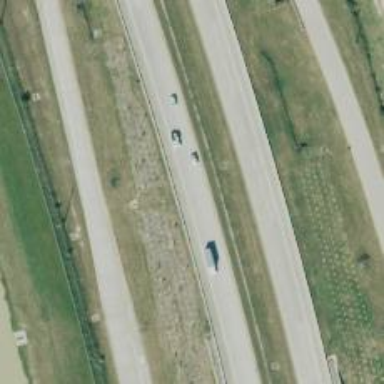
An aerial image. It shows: Motorway.